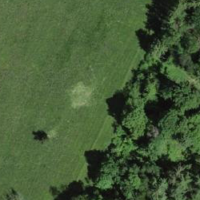
EUNIS habitat code: 25
Species observed at this site:
Rana temporaria